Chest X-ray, PA view. Patient: 53 years old, sex F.
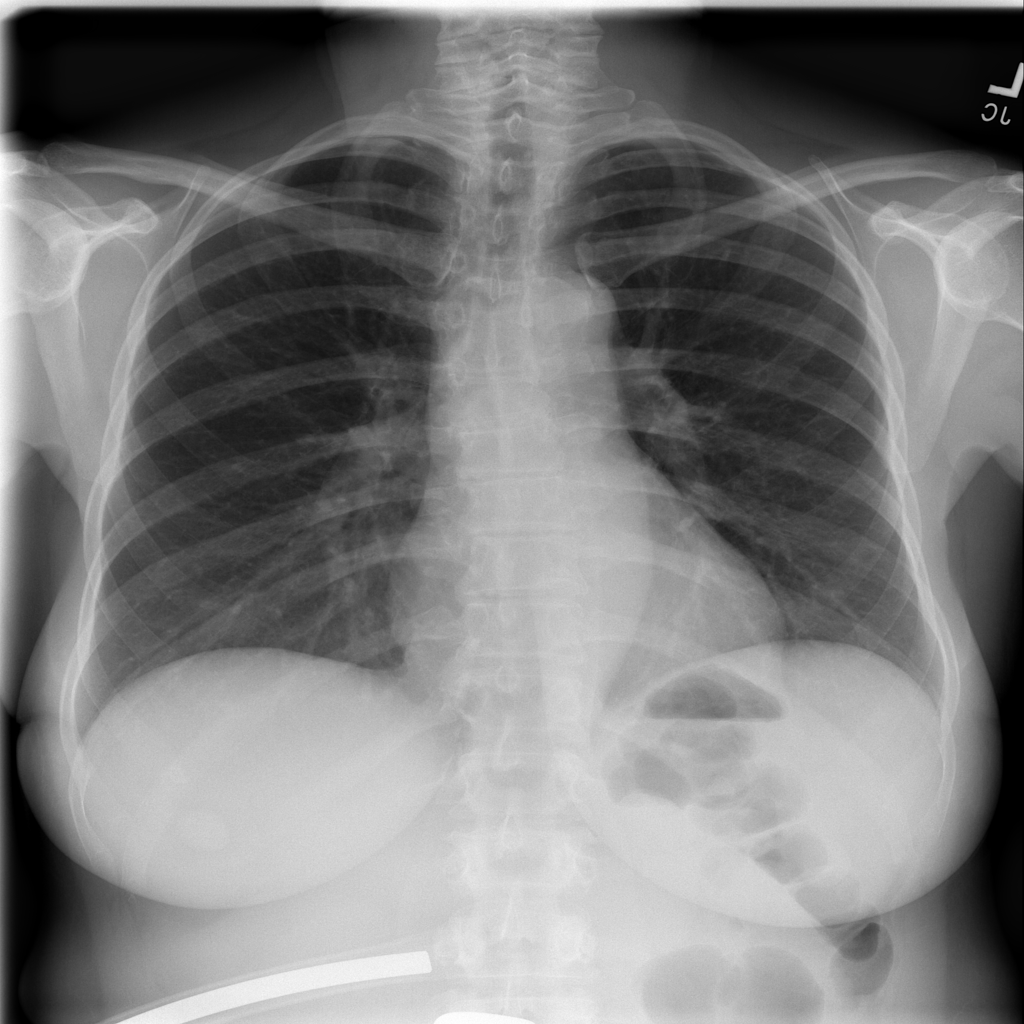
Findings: No Finding